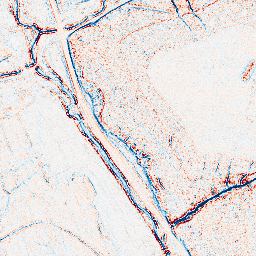
Category: edge_preserving
Decomposition family: bilateral
Decomposition parameters: d: 5
sigma_color: 75
sigma_space: 50
Upsampling method: sinc_blackman
Upsampling parameters: scale: 4
kernel_size: 16
Upsampling scale: 4